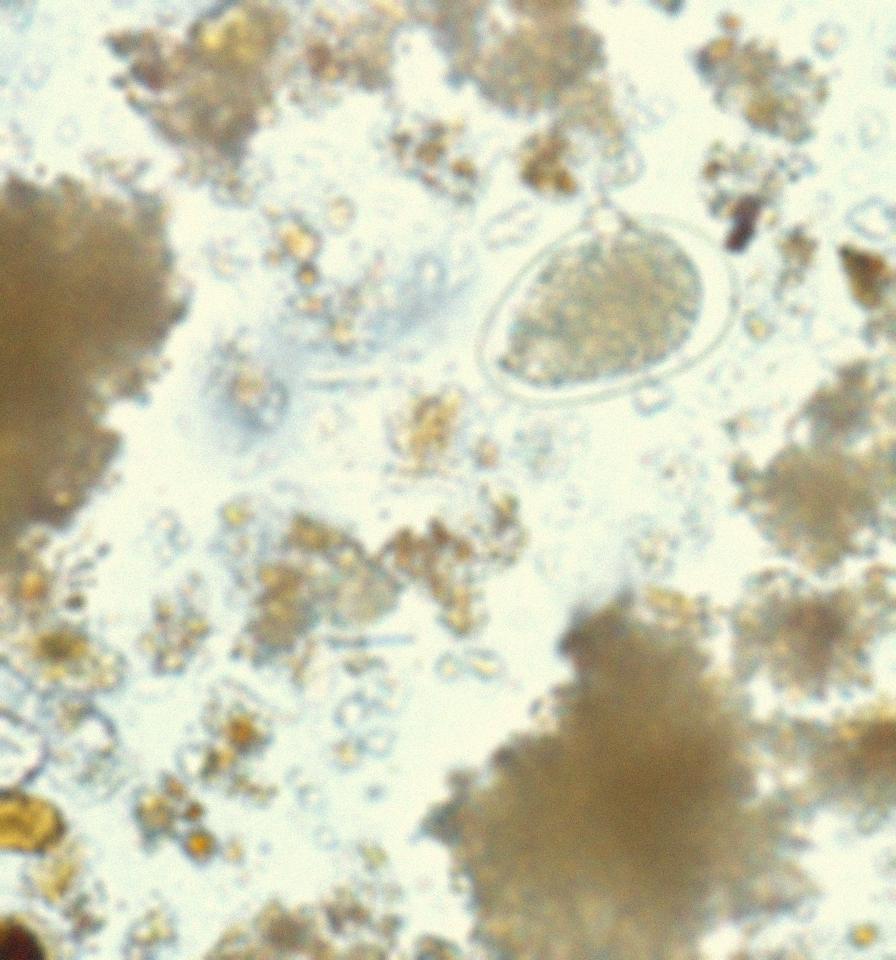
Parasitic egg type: Hookworm egg